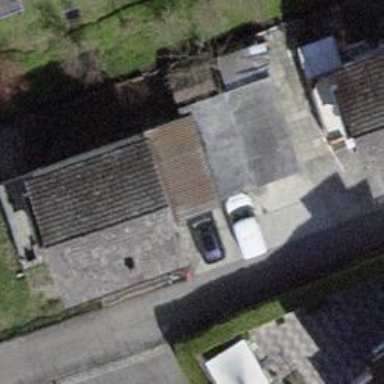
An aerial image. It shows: Building with tile roof.